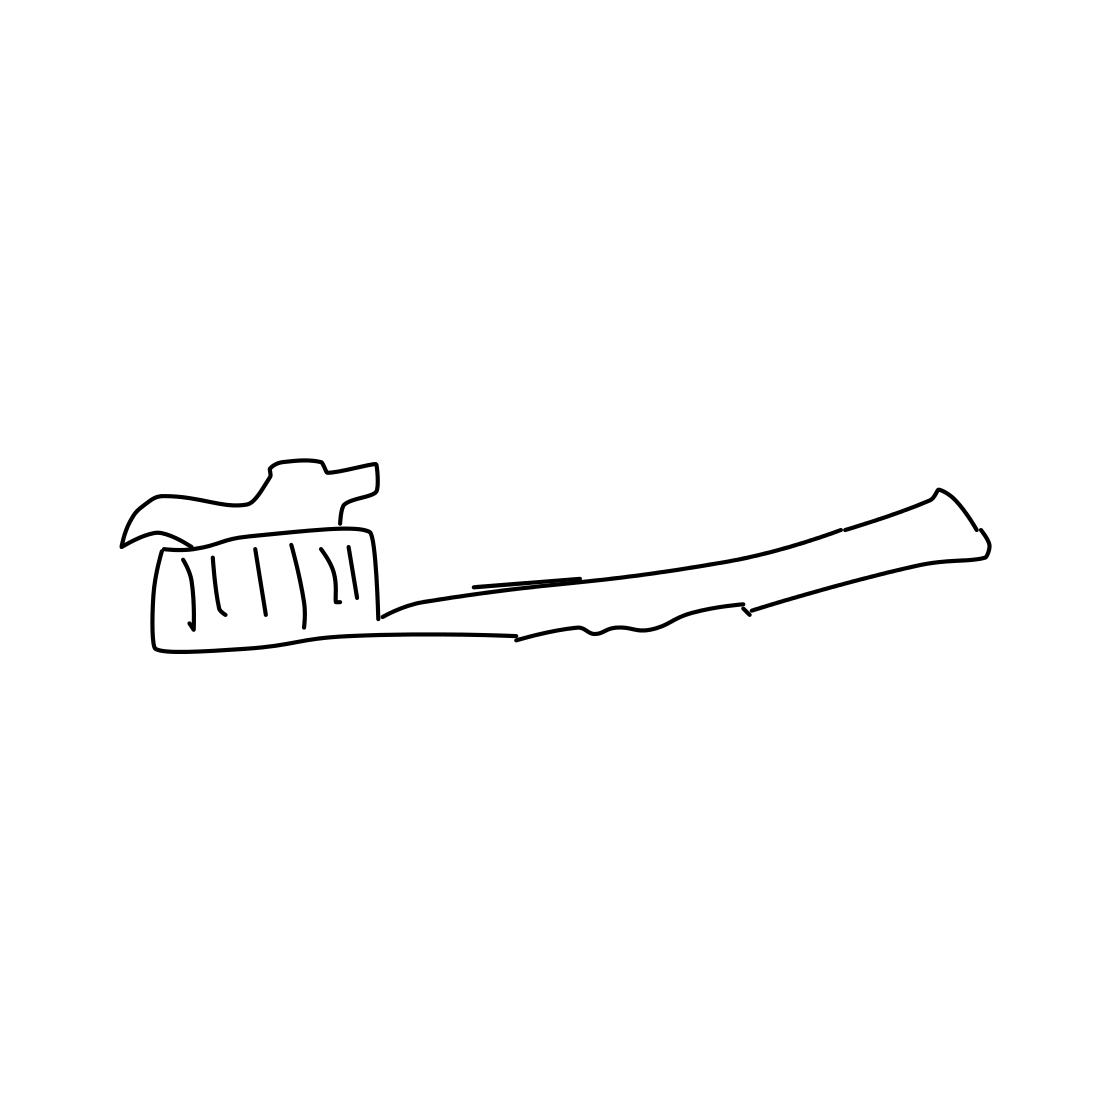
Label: toothbrush